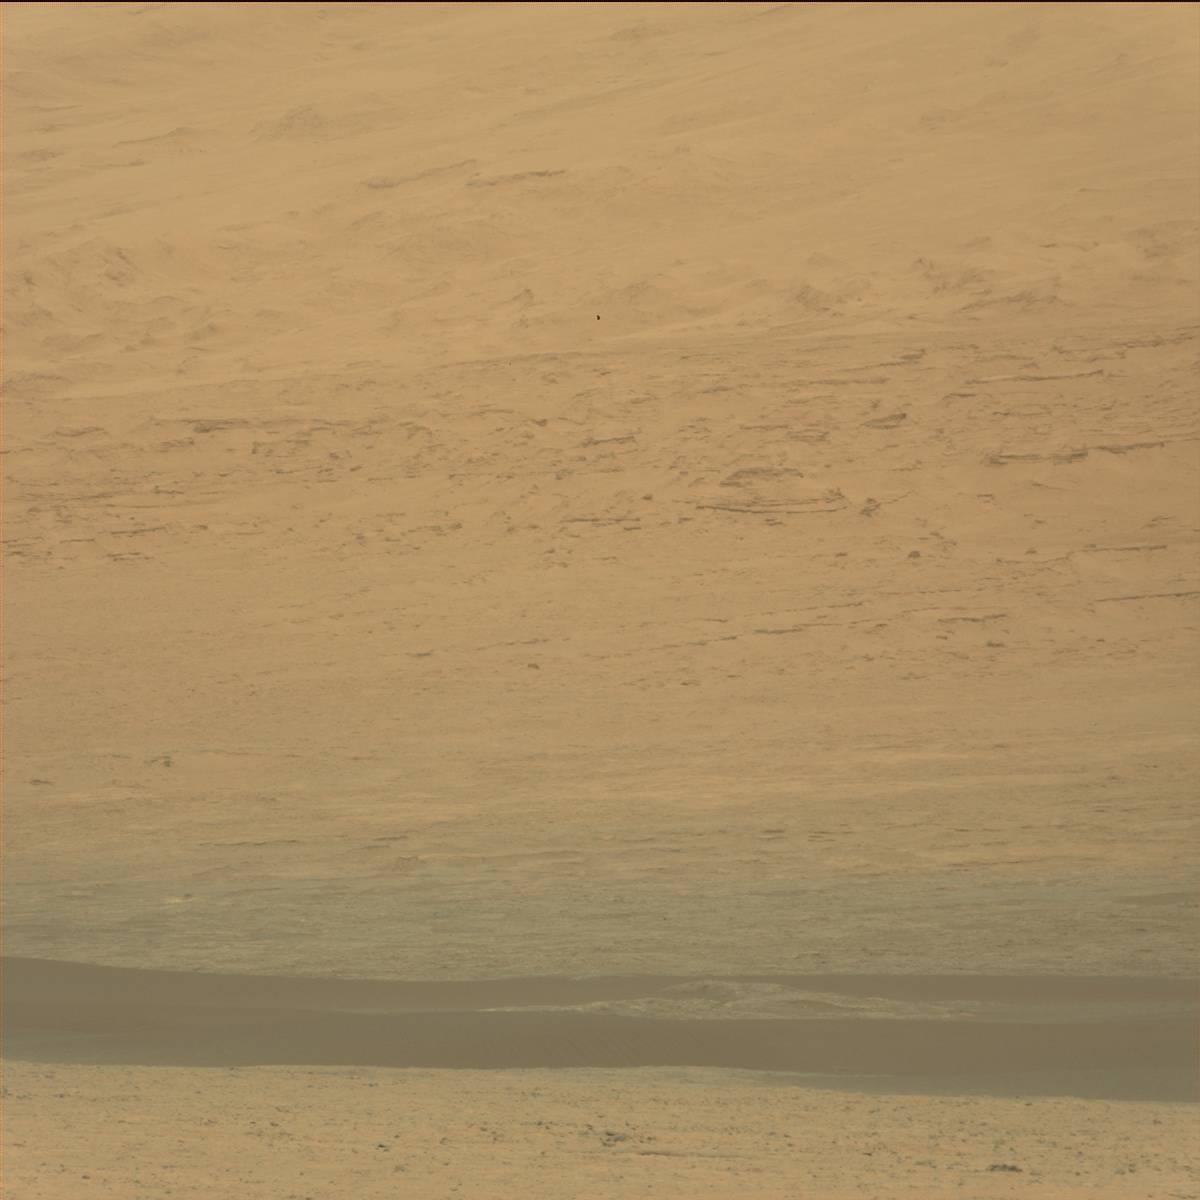
Terrain classes present: Bedrock, Ridge, Sand / Soil